Chest X-ray:
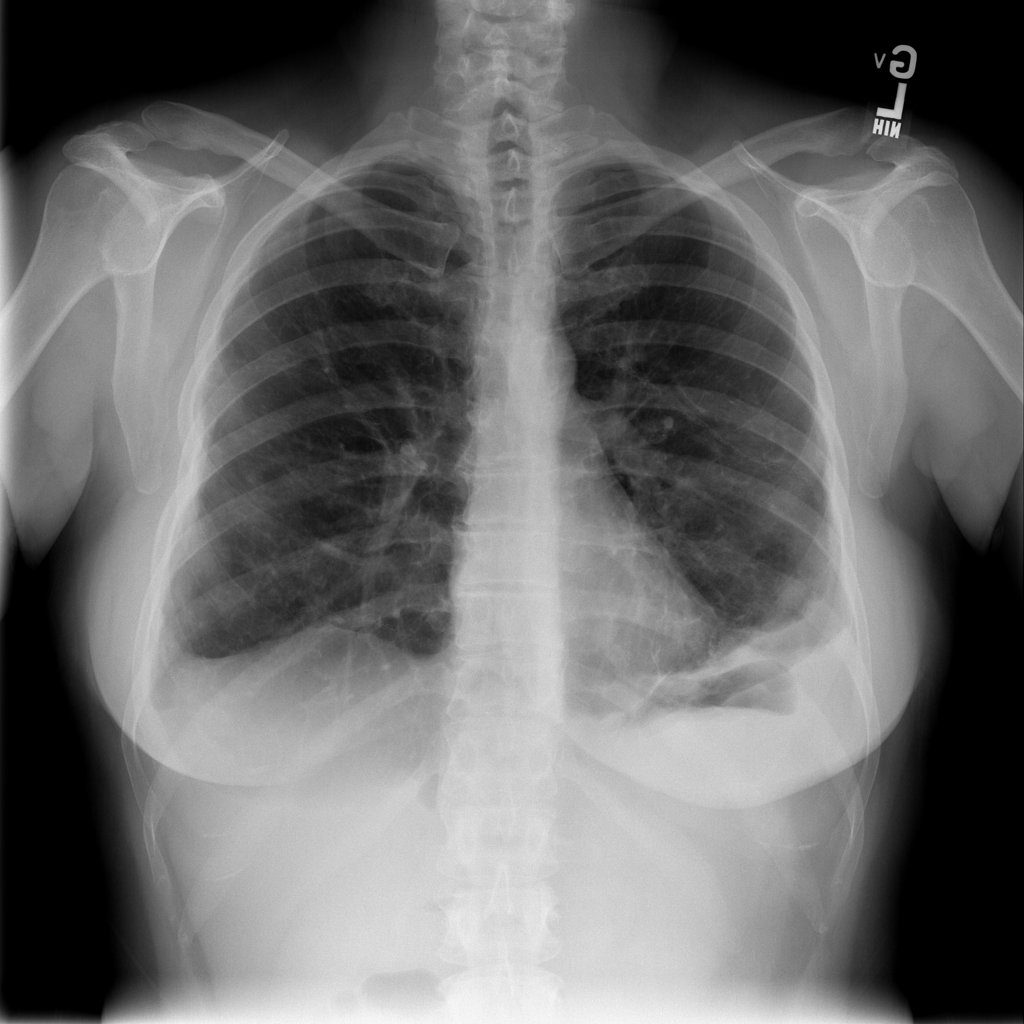
Findings: Fibrosis, Emphysema, Pleural Thickening
No abnormal finding: no